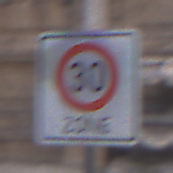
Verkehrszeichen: BeginnZone30
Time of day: SunriseSunset
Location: Outdoor (Urban)
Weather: PartlyCloudy
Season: NotSpecified
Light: Natural